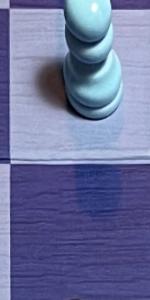
Label: Empty